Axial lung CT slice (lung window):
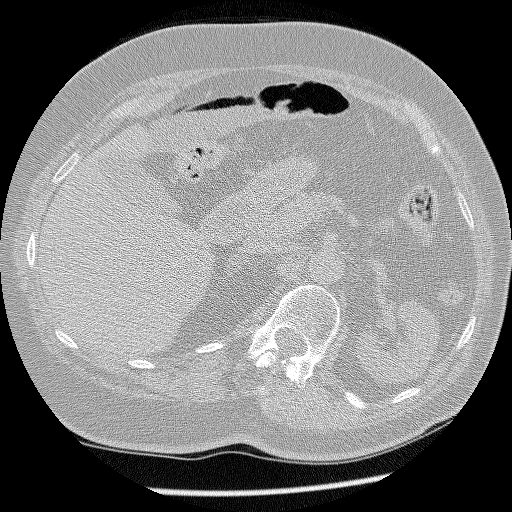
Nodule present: no